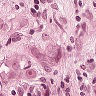
Metastatic tissue present: yes